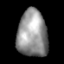
Tissue: lung
Cell type: T cells
Senescence score: 0.2262
Nuclear area (px): 1385
Mean DAPI intensity: 146.624